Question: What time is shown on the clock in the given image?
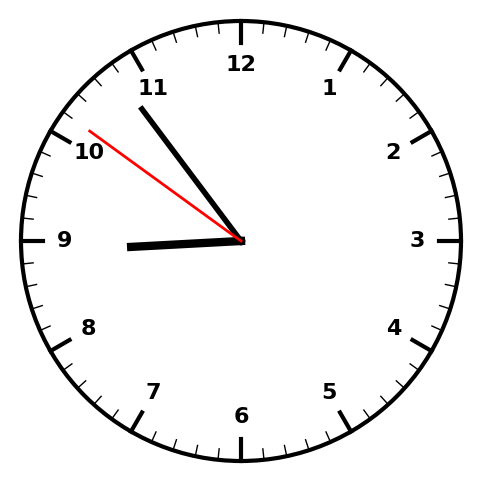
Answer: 08:53:51